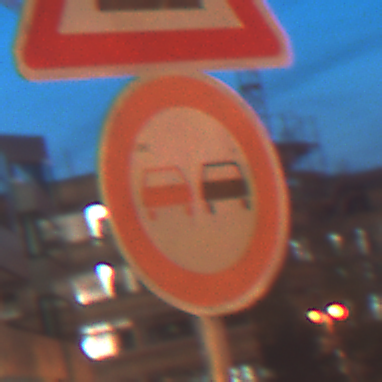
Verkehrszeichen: Ueberholverbot
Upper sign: UnebeneFahrbahn
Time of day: Night
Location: Outdoor (Urban)
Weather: PartlyCloudy
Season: NotSpecified
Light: Artificial